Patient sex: F
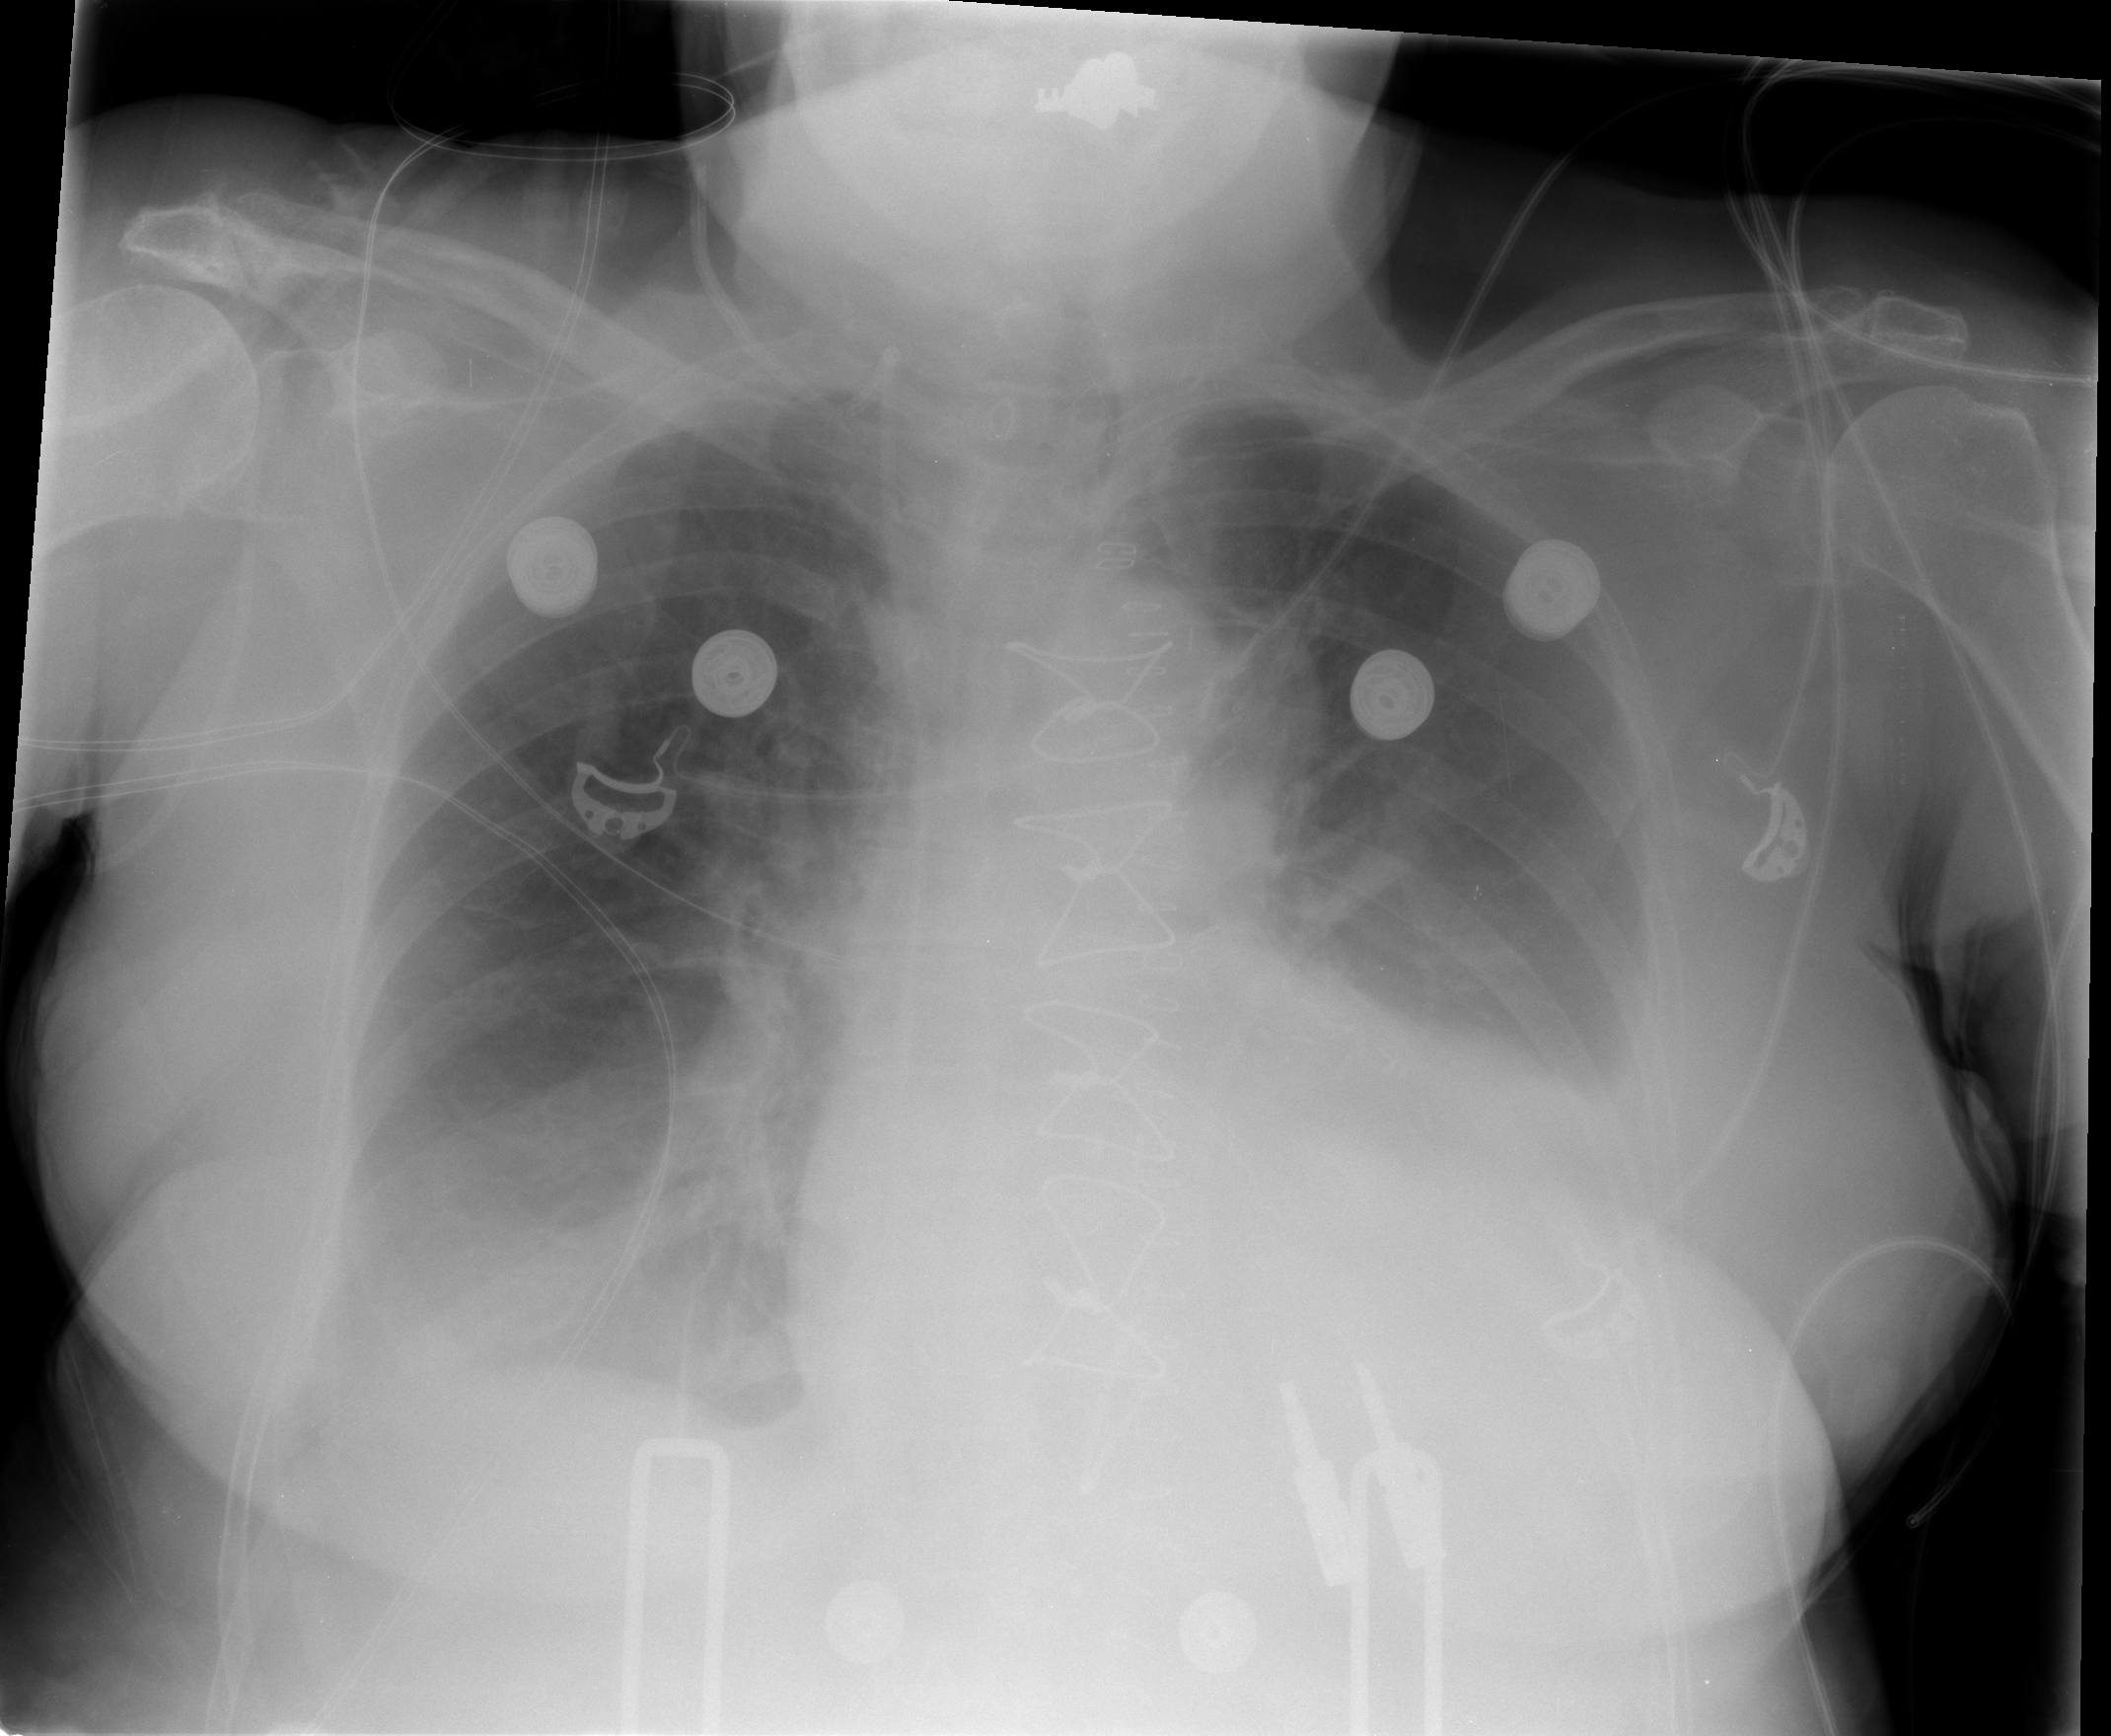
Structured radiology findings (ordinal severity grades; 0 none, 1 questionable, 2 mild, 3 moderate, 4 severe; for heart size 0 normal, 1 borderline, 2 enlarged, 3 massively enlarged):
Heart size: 2
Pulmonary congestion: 2
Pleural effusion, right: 2
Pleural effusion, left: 3
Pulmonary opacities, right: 1
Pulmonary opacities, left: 0
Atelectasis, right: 2
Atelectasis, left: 2